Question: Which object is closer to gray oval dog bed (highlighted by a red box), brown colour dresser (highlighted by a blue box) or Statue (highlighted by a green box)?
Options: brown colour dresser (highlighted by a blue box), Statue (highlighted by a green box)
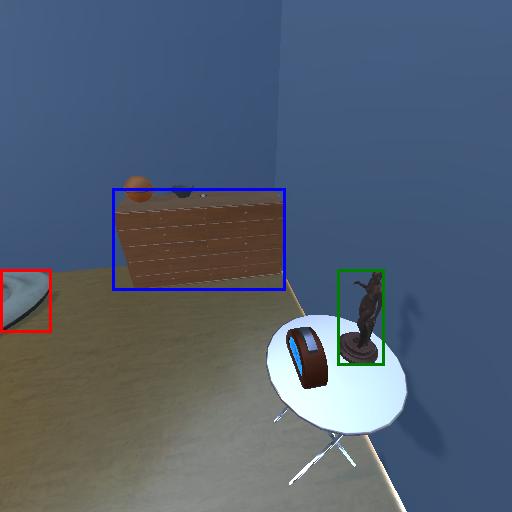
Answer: brown colour dresser (highlighted by a blue box)